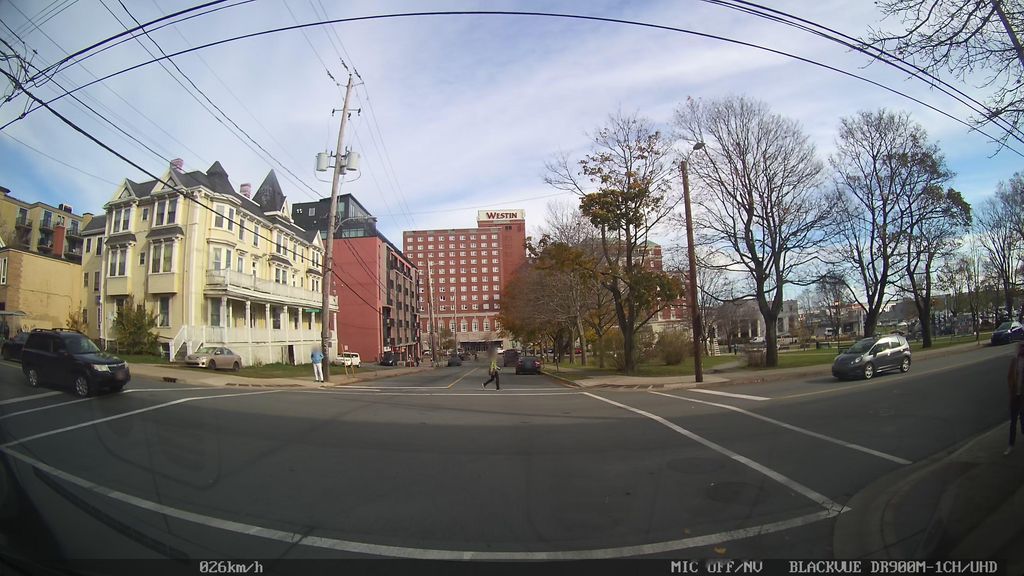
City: halifax